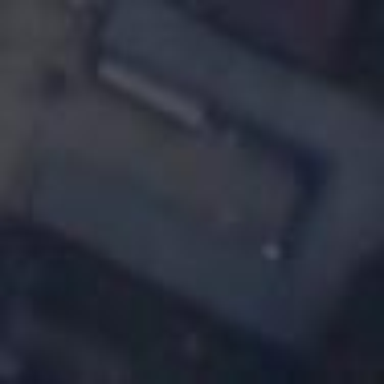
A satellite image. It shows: Commercial building with metal roof.